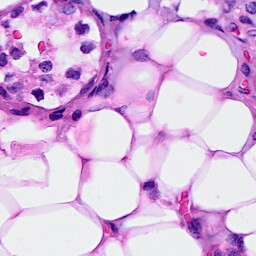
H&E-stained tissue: Breast